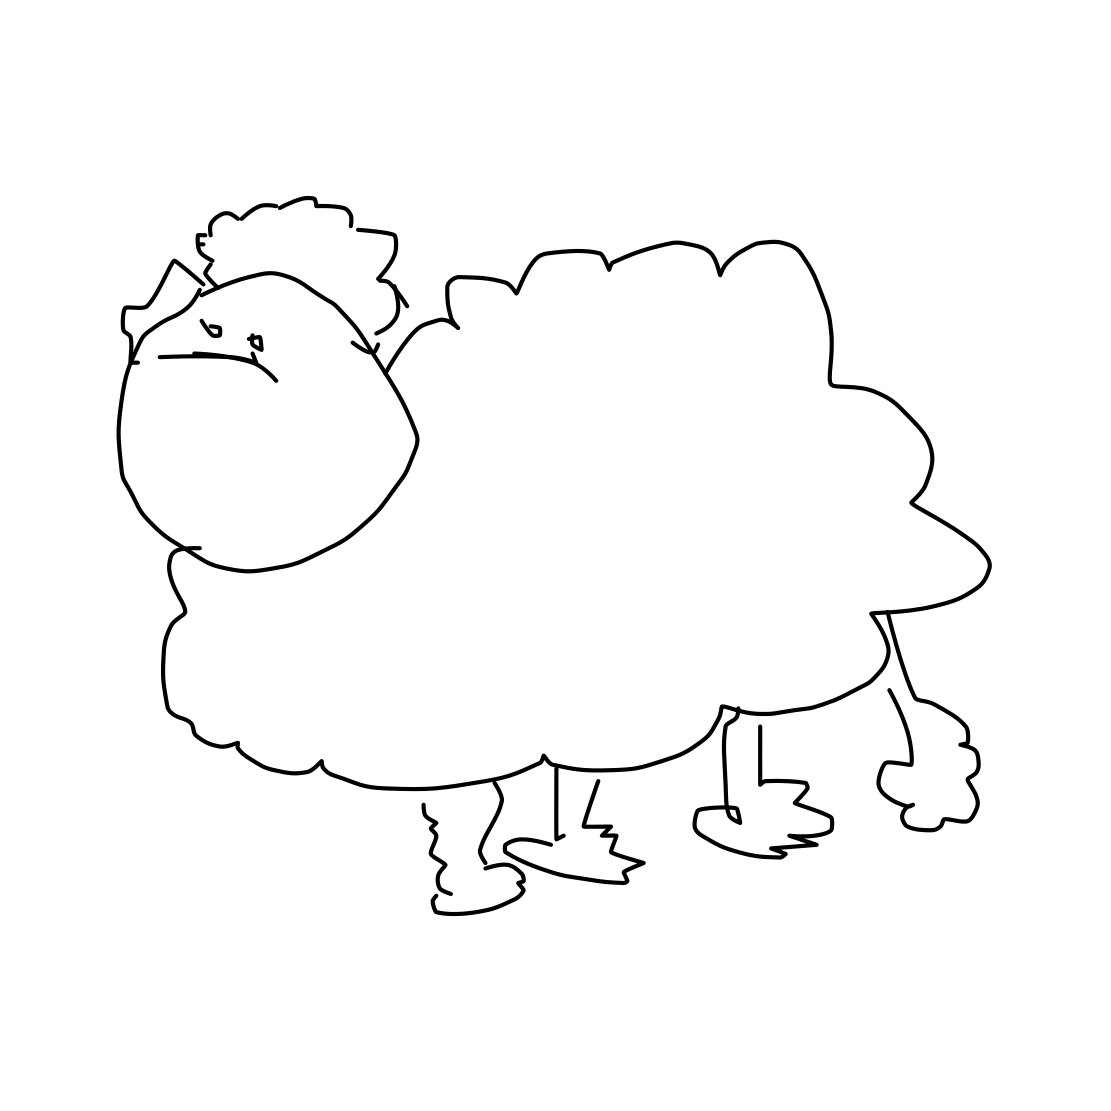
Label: sheep